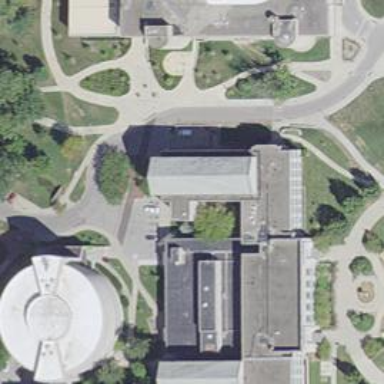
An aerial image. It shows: View of university building.